Aerial crown-view tile of a tropical tree (Barro Colorado Island, Panama), acquired 20250414:
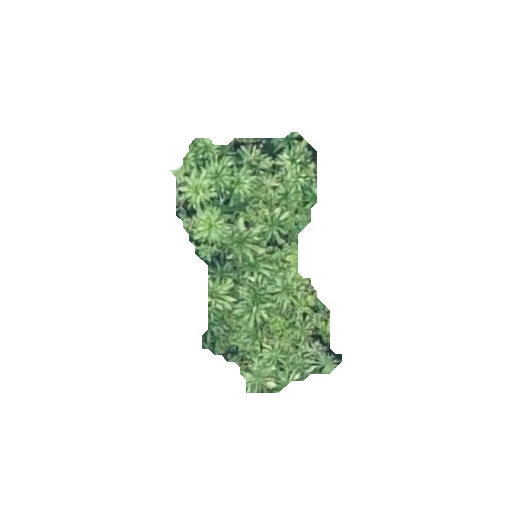
Species: Gustavia superba
GBIF accepted scientific name: Gustavia superba
Crown area: 41.937 m²